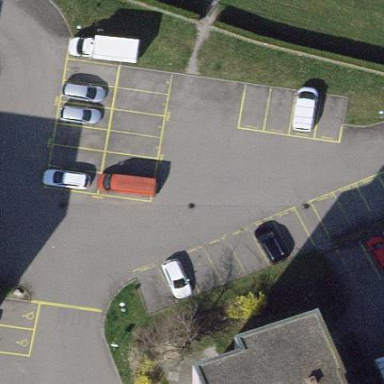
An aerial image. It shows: Parking area with asphalt surface.